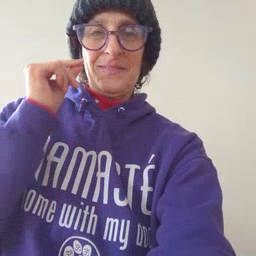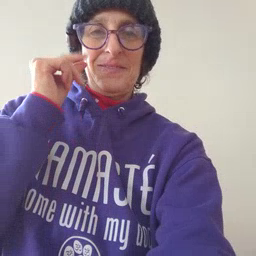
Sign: awake